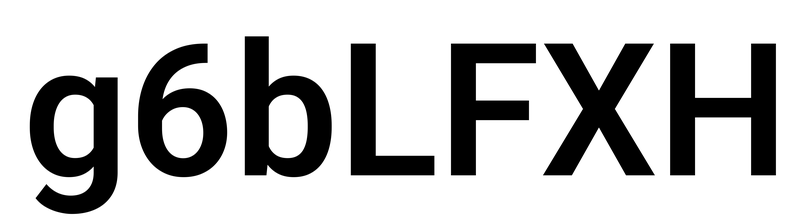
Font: Roboto_SemiBold